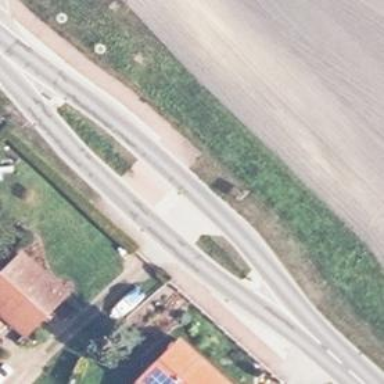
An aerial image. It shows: Crossing with pedestrian island for traffic calming.